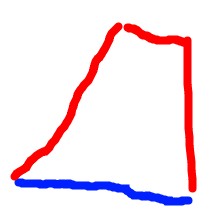
Shape: trapezoid